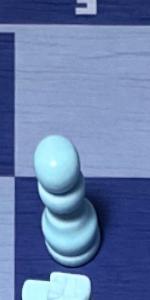
Label: Pawn_White